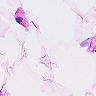
Metastatic tissue present: no